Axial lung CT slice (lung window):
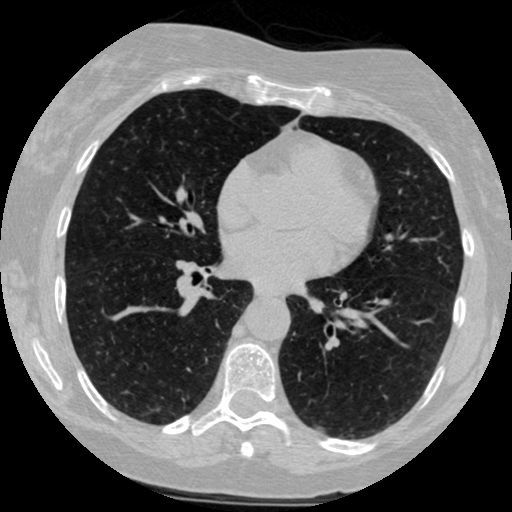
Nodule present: no